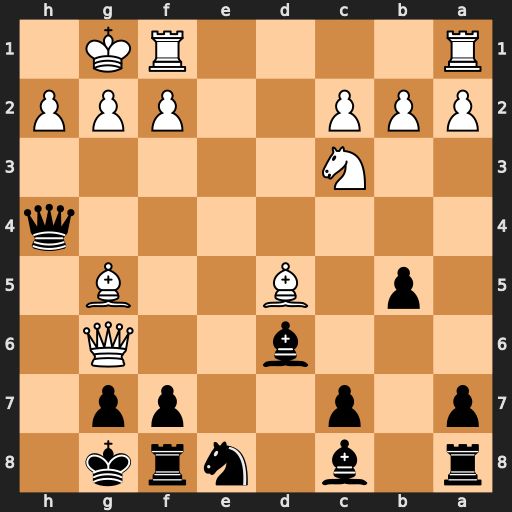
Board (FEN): r1b1nrk1/p1p2pp1/3b2Q1/1p1B2B1/7q/2N5/PPP2PPP/R4RK1
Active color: b
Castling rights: -
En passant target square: -
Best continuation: Qxh2#